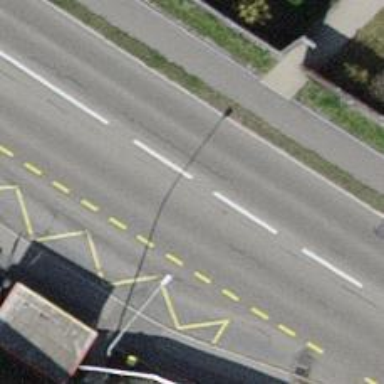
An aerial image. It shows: Secondary road with lane designated for cycling on the left side. The road surface is asphalt.